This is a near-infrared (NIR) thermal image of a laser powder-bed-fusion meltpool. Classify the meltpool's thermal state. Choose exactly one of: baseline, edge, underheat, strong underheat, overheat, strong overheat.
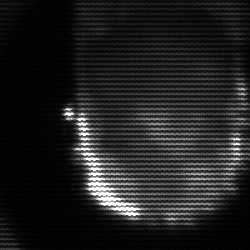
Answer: baseline